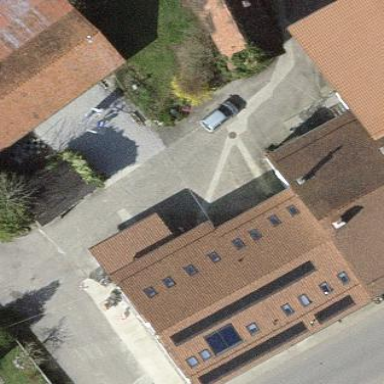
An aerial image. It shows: Residential building.